Field crop: maize
Growth stage: 2
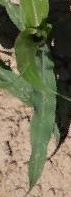
Species: maize